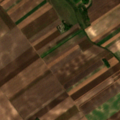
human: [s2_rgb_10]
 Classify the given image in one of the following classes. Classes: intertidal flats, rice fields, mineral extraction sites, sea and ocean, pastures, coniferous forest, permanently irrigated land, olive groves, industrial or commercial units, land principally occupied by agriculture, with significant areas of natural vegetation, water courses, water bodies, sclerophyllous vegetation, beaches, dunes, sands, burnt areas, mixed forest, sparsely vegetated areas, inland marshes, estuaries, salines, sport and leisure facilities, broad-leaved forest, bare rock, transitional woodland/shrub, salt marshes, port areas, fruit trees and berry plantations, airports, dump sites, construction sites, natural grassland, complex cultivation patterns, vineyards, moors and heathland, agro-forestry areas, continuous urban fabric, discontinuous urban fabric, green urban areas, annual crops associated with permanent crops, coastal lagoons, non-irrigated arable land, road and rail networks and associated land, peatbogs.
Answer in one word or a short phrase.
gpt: non-irrigated arable land, pastures, land principally occupied by agriculture, with significant areas of natural vegetation